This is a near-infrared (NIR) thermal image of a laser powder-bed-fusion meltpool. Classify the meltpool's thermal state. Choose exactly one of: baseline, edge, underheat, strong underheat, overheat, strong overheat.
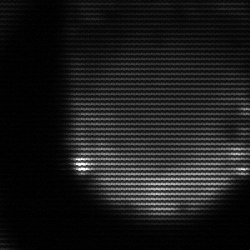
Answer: edge